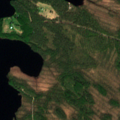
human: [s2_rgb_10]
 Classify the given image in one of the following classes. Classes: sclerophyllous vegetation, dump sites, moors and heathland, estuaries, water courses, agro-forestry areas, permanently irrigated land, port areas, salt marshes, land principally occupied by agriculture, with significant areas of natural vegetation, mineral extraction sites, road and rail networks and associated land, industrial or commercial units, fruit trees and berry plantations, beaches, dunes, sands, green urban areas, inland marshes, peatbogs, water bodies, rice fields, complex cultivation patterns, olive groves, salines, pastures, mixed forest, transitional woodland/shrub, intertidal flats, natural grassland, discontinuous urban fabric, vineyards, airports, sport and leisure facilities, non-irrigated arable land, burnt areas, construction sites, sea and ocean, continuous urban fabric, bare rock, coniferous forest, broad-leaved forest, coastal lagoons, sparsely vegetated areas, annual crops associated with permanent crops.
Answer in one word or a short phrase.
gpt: coniferous forest, transitional woodland/shrub, water bodies